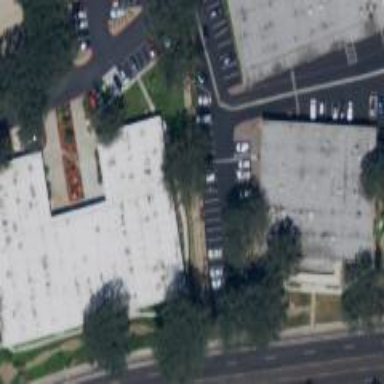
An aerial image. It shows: Industrial building.